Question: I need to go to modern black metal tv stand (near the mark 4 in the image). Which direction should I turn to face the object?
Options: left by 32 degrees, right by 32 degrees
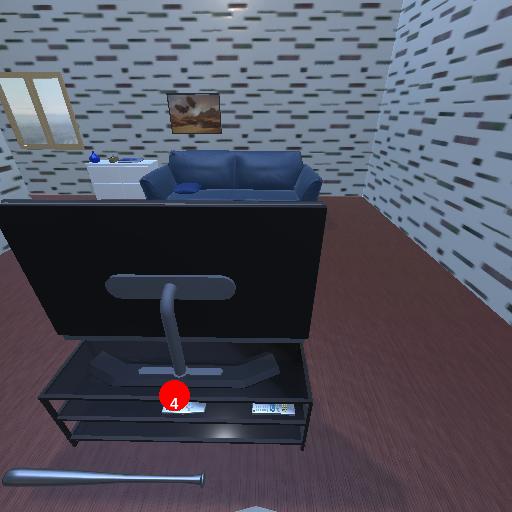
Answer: left by 32 degrees